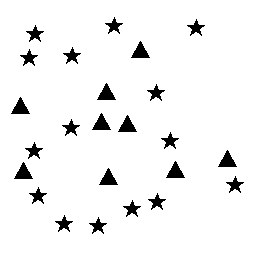
Squares: 0
Triangles: 9
Stars: 15
Total shapes: 24